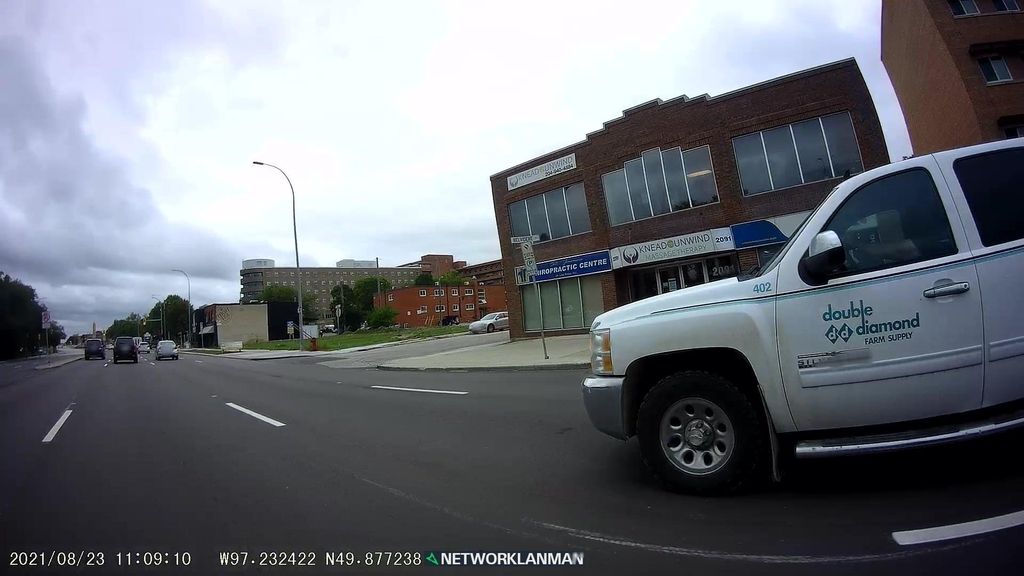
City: winnipeg